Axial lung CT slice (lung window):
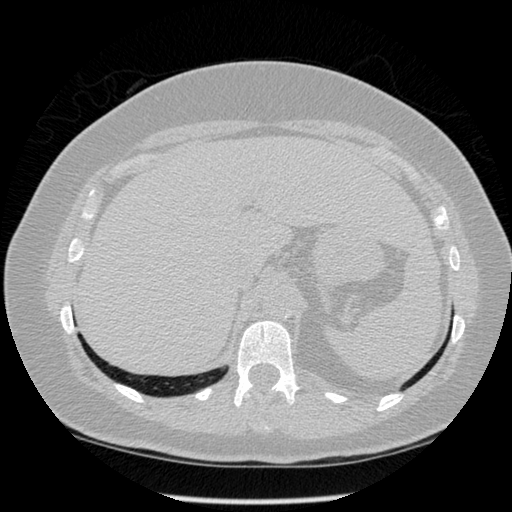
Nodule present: no